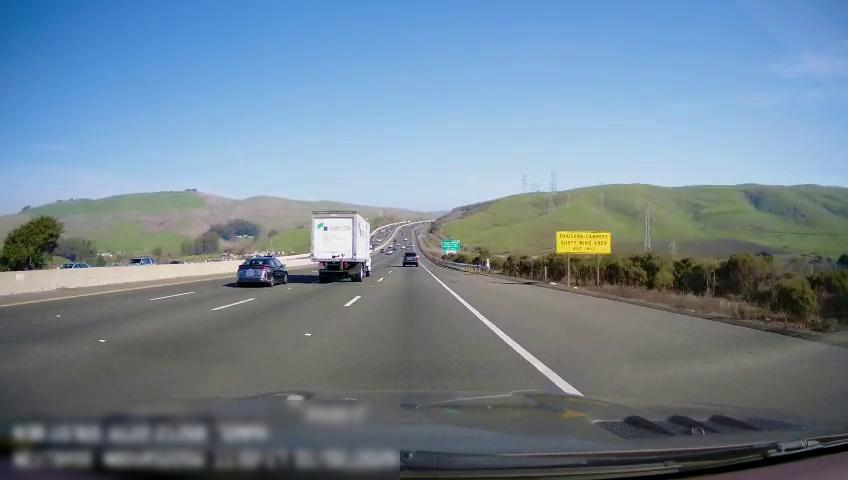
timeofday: Day
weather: Sunny
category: Drivable Space
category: Drivable Space
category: Vehicles | Car
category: Vehicles | Truck
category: Vehicles | SUV
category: Vehicles | SUV
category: Vehicles | Car
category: Vehicles | Car
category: Lanes | Alternate Lane
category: Lanes | Alternate Lane
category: Lanes | Alternate Lane
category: Lanes | Current Lane
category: Lanes | Alternate Lane
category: Traffic | Signs
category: Traffic | Signs
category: Traffic | Signs